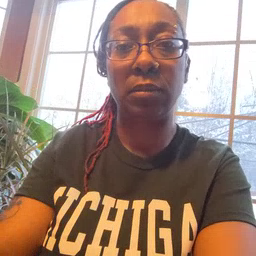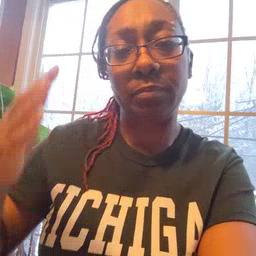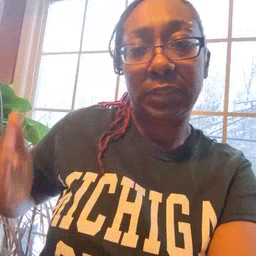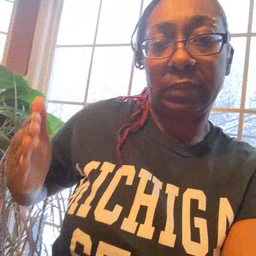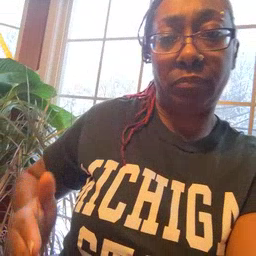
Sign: beside